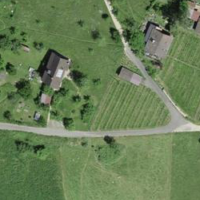
EUNIS habitat code: 25
Species observed at this site:
Dendrocopos major
Autographa gamma
Agrimonia eupatoria
Issoria lathonia
Colias croceus
Coccinella septempunctata